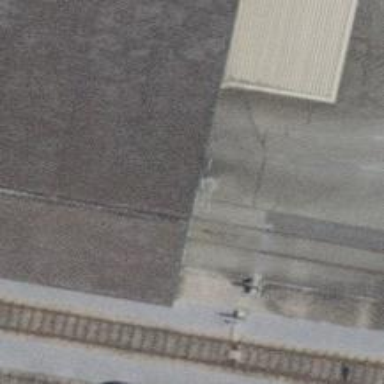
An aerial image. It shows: Single railway spur track.